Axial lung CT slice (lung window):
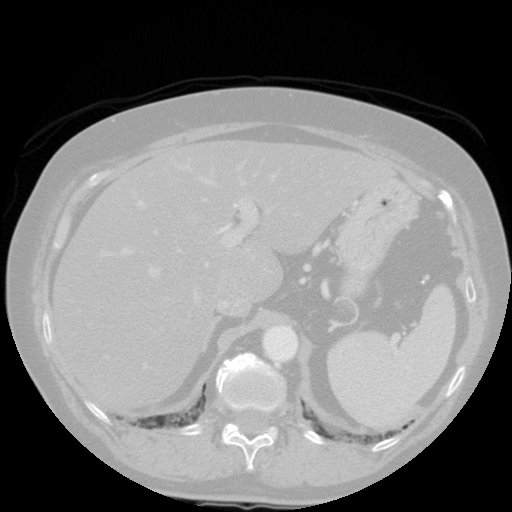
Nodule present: no